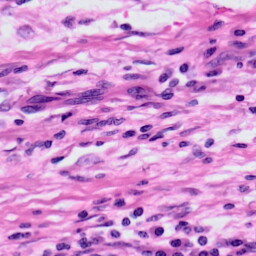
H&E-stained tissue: Skin